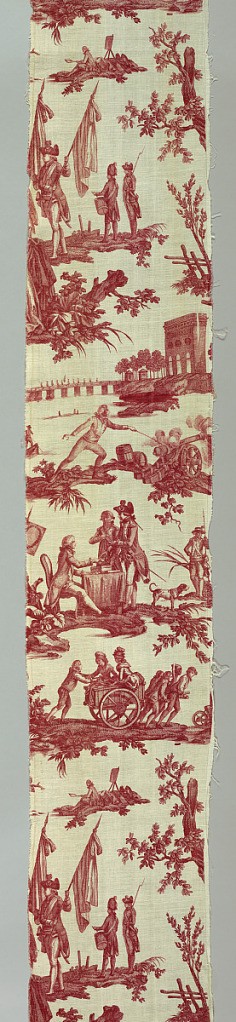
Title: La Fete de la Federation (The Festival of the Federation)
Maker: Jean-Baptiste Huet, French, 1745 – 1811
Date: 1790–1791
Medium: cotton Technique: printed by engraved copper plate on plain weave
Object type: Textile
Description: Length of printed cotton with scenes printed in red on white. In one scene, Louis XVI is shown taking the oath of loyalty at the Altar of Liberty while Marie Antoinette and the Dauphin pledge allegiance; Lafayette is in the background. In another scene people are dancing on the ruins of the Bastille. The fabric was designed after the fall of the Bastille (July 14, 1789) but before the beheading of Louis XVI (January 21, 1793) and is regarded as an attempt by Oberkampf to remain on good terms with both the Royalists and the Revolutionaries.